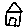
Label: house